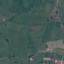
Land use / land cover class: Pasture